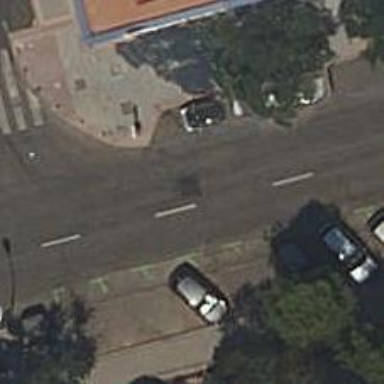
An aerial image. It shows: Uncontrolled footway crossing with markings.